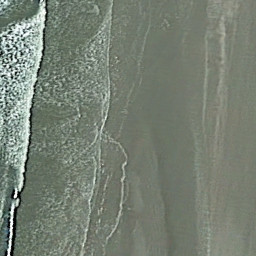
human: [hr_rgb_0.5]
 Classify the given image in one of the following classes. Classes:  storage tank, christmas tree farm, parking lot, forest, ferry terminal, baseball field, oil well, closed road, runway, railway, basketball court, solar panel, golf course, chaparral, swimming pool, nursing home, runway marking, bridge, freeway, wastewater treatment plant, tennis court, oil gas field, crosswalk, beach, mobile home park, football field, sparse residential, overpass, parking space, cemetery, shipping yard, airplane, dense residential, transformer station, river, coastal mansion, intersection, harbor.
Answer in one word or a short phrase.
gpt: beach